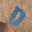
Label: 0